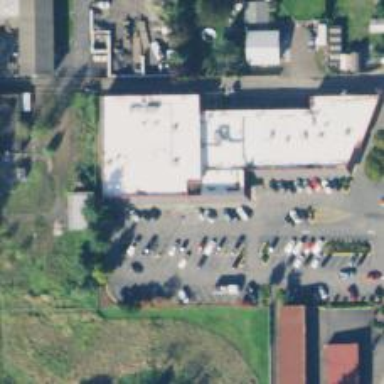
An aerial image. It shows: Supermarket.